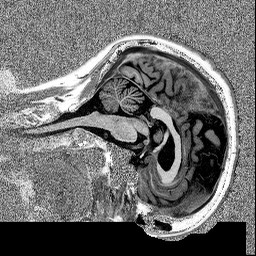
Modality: MP2RAGE
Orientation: sagittal
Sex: female